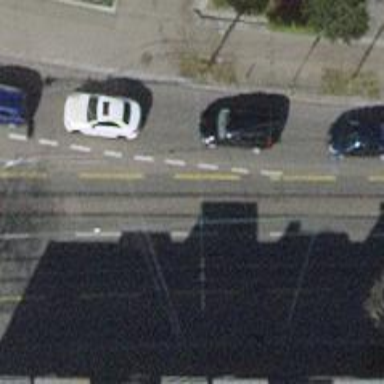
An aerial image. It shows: Tram level crossing on the railway.